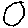
Label: circle